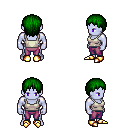
a pixel art fantasy rpg character, male body template, dark elf, purple skin, white pirate shirt, magenta pants, green plain hairstyle, gold boots, four views (front, back, left, right), 2x2 character sprite sheet, small pixel art, hard edges, no anti-aliasing